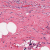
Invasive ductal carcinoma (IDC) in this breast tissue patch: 0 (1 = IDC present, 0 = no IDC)